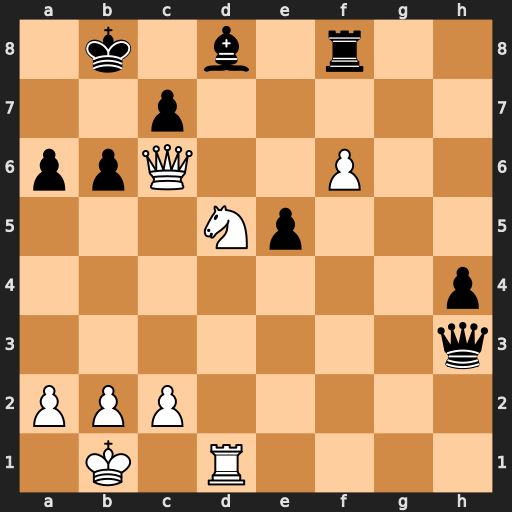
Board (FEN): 1k1b1r2/2p5/ppQ2P2/3Np3/7p/7q/PPP5/1K1R4
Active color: w
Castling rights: -
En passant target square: -
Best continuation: Nxb6 cxb6 Qd6+ Kb7 Qxf8